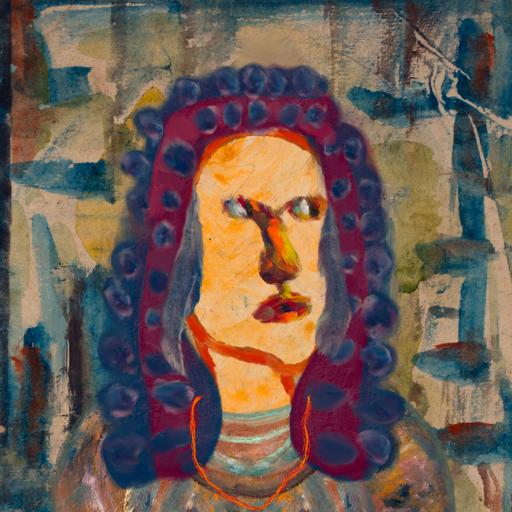
Background: Orphan, Head And Neck Side: Experience, Face Side: An_Impression, Bust: Boggyland, Hair Side: Hill_Girl, Head Accessory: Blank, Second Necklace: Gypsy_Mother_2, Necklace: Blank, Baby: Blank